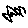
Label: zigzag